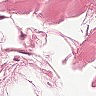
Metastatic tissue present: no